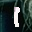
Label: 1